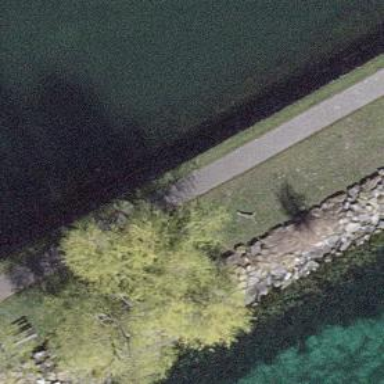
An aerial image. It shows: Bench for seating.